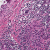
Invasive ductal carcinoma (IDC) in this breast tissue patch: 0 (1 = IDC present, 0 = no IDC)